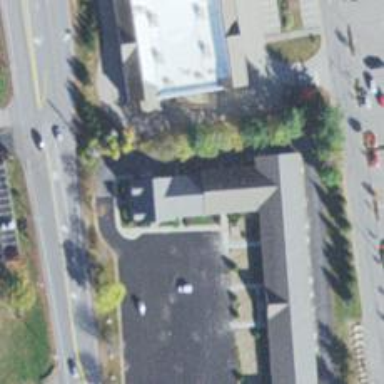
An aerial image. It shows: Veterinary facility.